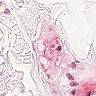
Metastatic tissue present: no